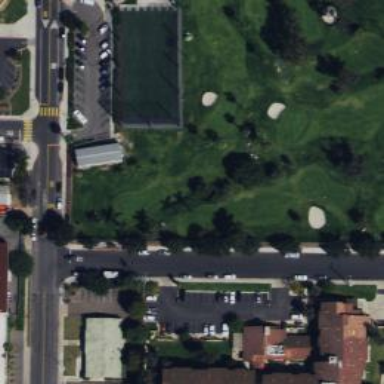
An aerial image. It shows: View of golf hole.